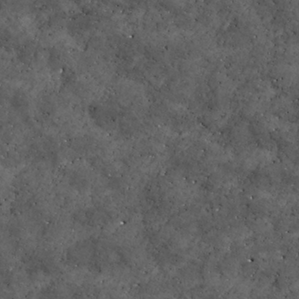
Label: non_frost